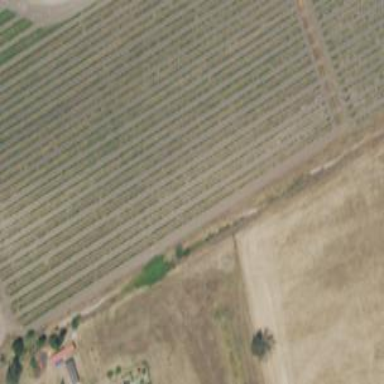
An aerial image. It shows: Vineyard with grape crops.